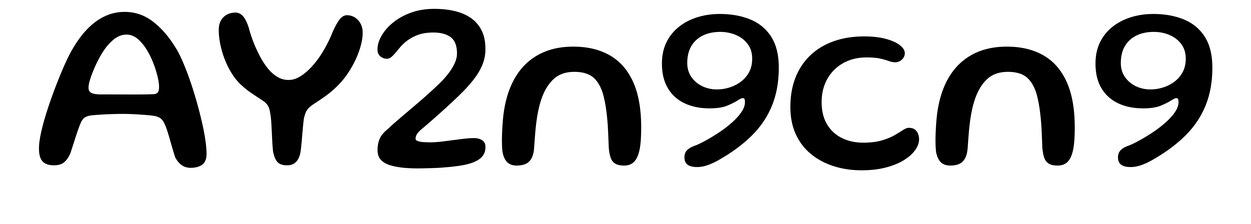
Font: Gluten_Regular